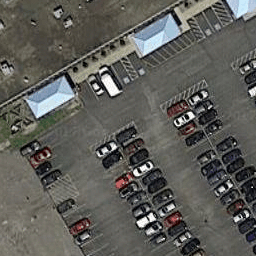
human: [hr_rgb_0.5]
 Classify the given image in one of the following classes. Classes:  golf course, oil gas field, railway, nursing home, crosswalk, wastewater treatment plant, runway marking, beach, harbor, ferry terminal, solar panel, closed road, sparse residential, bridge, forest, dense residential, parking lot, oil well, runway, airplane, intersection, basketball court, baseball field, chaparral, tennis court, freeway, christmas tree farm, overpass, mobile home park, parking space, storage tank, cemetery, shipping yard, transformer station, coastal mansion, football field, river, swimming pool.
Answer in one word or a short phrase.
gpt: parking lot